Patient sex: F
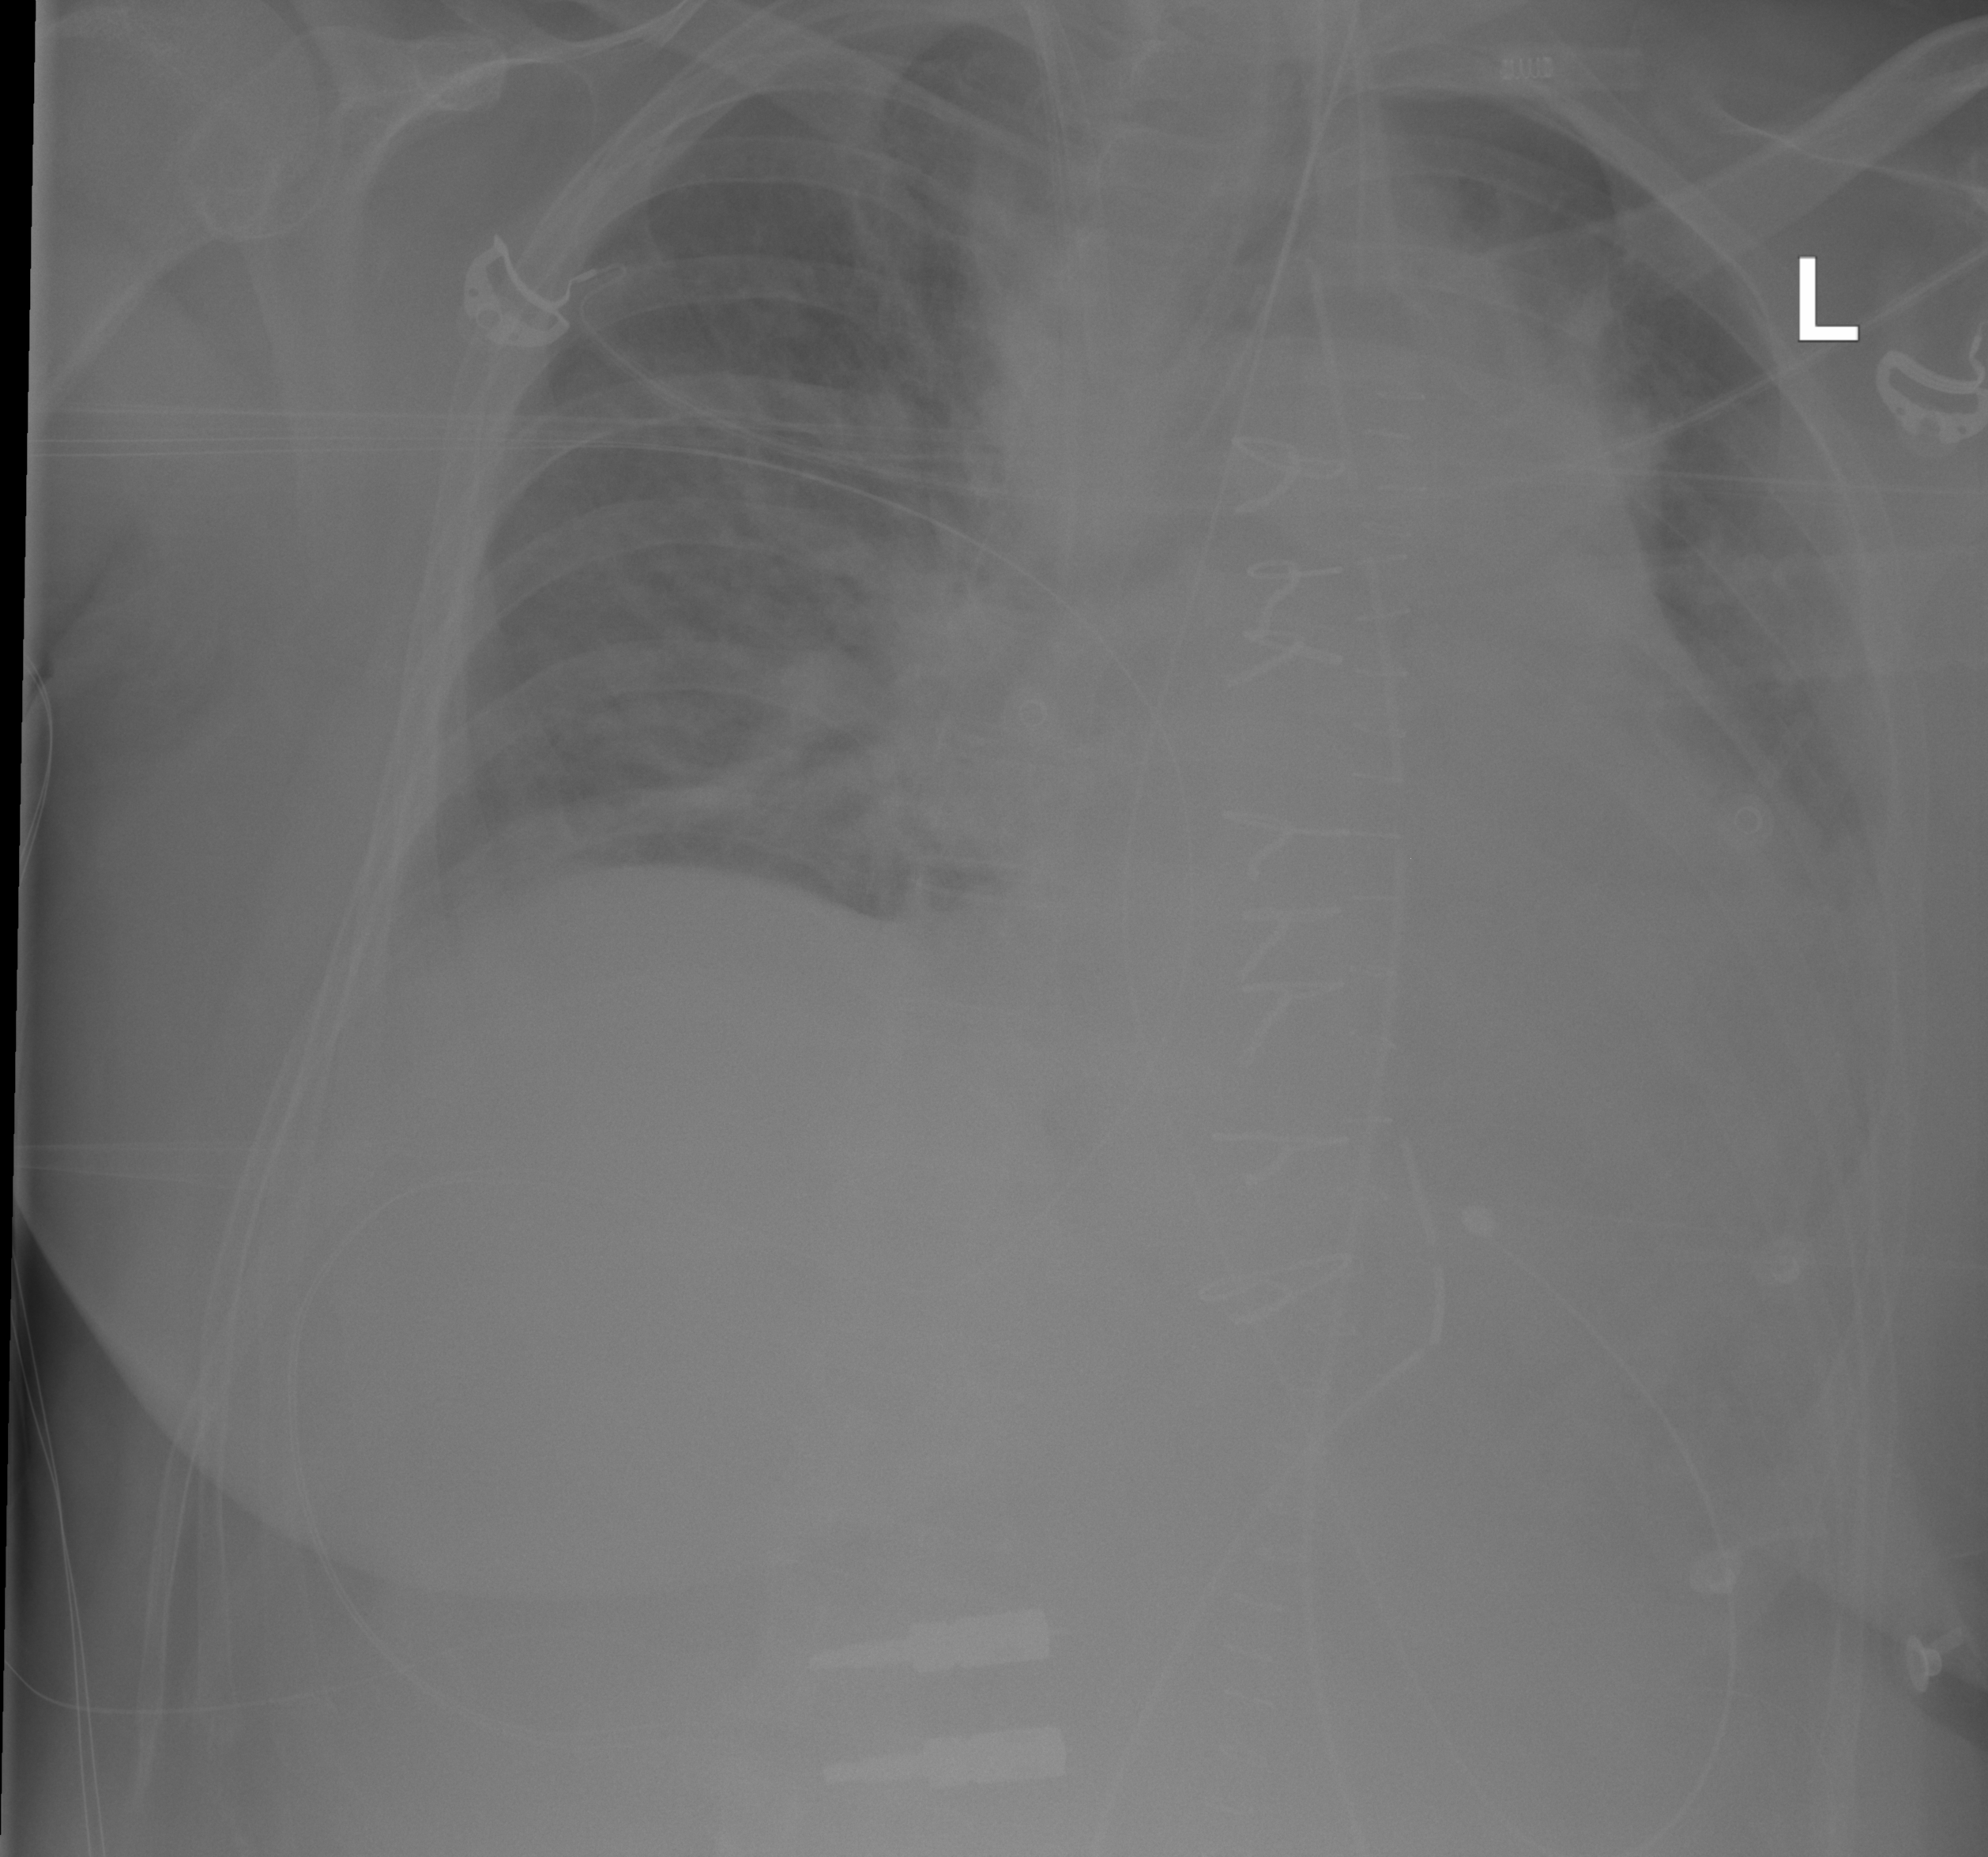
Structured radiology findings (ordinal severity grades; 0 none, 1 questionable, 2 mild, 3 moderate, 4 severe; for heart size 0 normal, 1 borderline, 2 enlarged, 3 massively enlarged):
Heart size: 2
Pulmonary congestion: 2
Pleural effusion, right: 1
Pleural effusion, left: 2
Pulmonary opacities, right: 2
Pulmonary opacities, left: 2
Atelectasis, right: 2
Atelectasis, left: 2